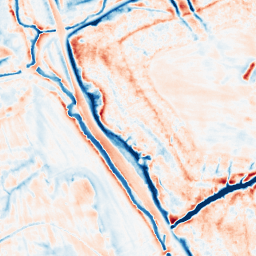
Category: edge_preserving
Decomposition family: anisotropic_diffusion
Decomposition parameters: iterations: 50
kappa: 10
gamma: 0.2
Upsampling method: bilinear
Upsampling parameters: scale: 2
Upsampling scale: 2